Question: I want to position the 16x16 icons below differently.
I want to auto-position them on the right of the text, and not behind the text.
Also, I'd like to move the icons slightly up a few pixels too.
This is the result of my code below:

'''
<span class="ico_person">John Smith</span>
<span class="ico_phone"><PHONE></span>
<span class="ico_email">somewhere@someplace.com</span>
'''
Here's one the styles:
'''
<style>
.ico_person {
color:#067CEA;
cursor:pointer;
font-weight:bold;
background-color:#F6F6F6;
background-image:url("/images/icons/icon_admins.png");
background-repeat:no-repeat;
background-position:1px 5px;
padding: 3px;
border-radius:3px 0 3px 3px;
border: 1px solid #CCCCCC;
}
</style>
'''
If the image is a background, am I able to position it exactly where I need it?
Or does background-image stop that within certain boundaries?
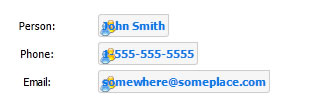
Answer: You are able to set the horizontal and vertical position of a background using 'background-position'. For example if you want the background 10px from left and 20 from top you write:
'background-position:10px 20px;'